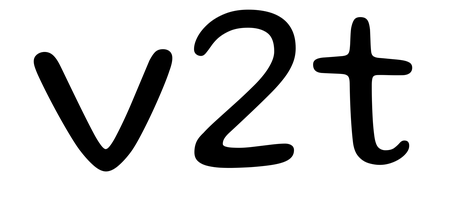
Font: Gluten_Light